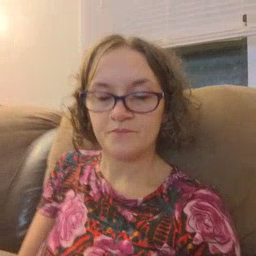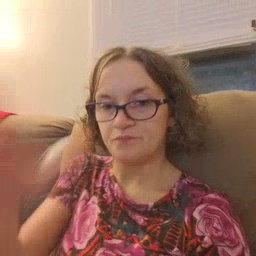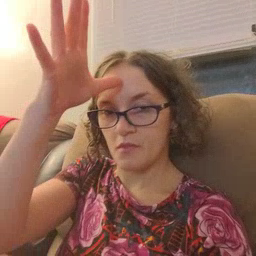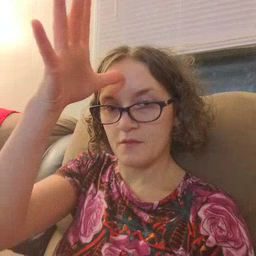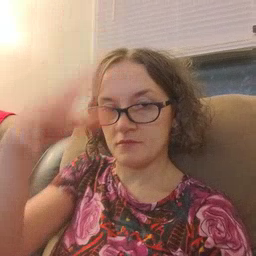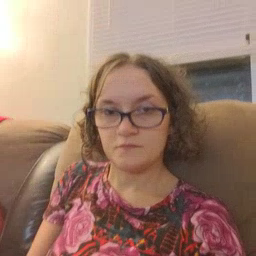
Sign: dad